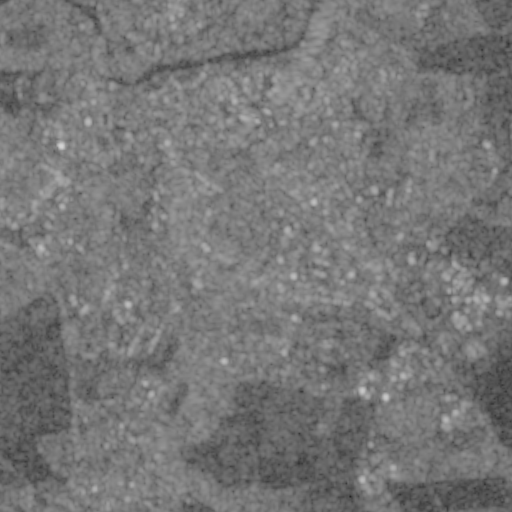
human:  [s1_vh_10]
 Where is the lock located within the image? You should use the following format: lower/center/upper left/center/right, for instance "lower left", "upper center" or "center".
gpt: The lock is located in the upper center of the image.
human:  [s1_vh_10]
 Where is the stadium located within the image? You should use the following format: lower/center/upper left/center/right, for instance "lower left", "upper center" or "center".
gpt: The stadium is located in the upper left of the image.
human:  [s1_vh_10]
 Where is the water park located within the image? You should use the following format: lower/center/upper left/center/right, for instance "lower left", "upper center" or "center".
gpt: The water park is located in the lower left of the image.
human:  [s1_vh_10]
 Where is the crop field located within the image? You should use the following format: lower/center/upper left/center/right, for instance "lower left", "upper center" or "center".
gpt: There is no crop field in the image.

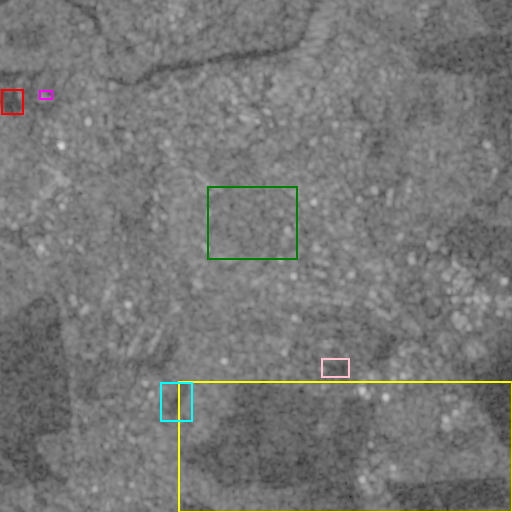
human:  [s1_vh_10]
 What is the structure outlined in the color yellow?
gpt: The structure outlined in yellow is a crop field.
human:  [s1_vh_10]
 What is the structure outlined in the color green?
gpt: The structure outlined in green is a park.
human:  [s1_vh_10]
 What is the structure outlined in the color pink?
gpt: The structure outlined in pink is a parking lot.
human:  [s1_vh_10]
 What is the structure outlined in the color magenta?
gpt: The structure outlined in magenta is a stadium.
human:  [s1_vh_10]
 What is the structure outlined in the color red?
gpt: The structure outlined in red is a track.
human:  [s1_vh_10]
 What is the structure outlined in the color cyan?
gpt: The structure outlined in cyan is a water park.
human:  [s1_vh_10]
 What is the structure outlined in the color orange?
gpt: There is no orange outline.